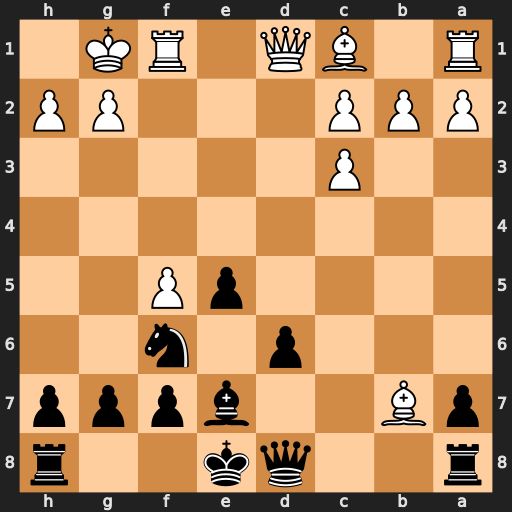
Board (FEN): r2qk2r/pB2bppp/3p1n2/4pP2/8/2P5/PPP3PP/R1BQ1RK1
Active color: b
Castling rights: kq
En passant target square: -
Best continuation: Qb6+ Kh1 Qxb7